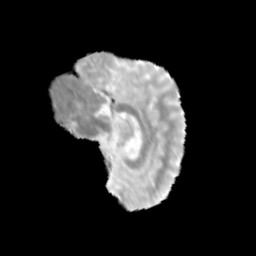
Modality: MD
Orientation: sagittal
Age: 9
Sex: female
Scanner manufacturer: siemens
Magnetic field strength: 3 T
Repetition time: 3.8 s
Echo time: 0.07 s